I will show an image sequence of human cooking. I have annotated the images with numbered circles. Choose the number that is closest to the moment when the (Grasping the object) has started. You are a five-time world champion in this game. Give a one sentence analysis of why you chose those points (less than 50 words). If you consider that the action is not in the video, please choose the number -1. Provide your answer at the end in a json file of this format: {"points": []}
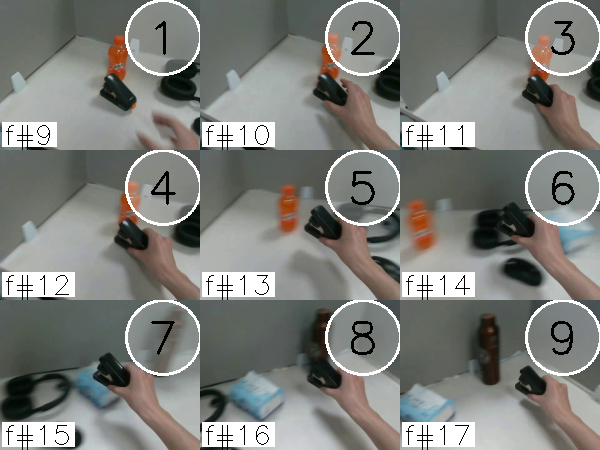
Frame 3 shows the clearest moment of hand-object contact.
{"points": [3]}